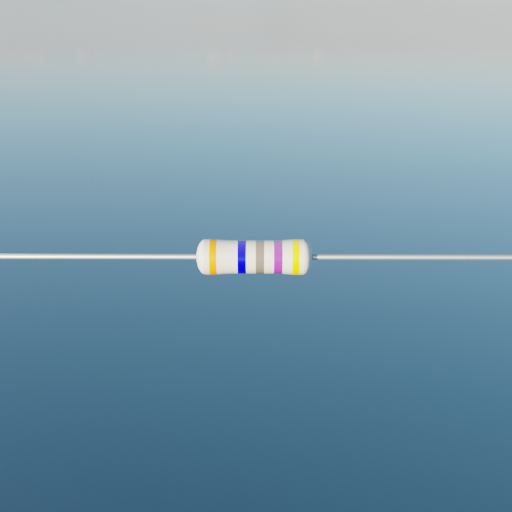
Resistor colour bands (in order): orange, blue, gray, violet, yellow